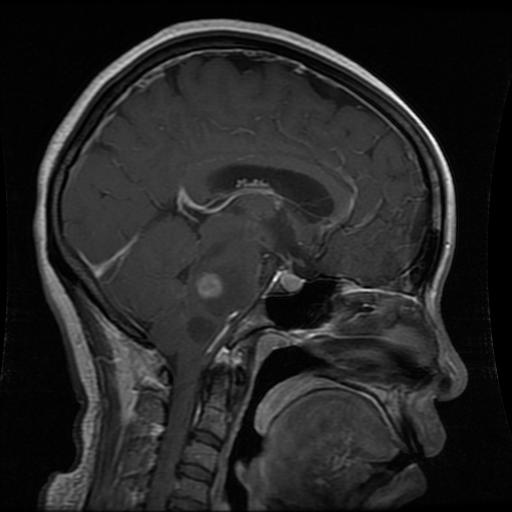
Label: glioma